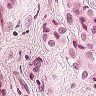
Metastatic tissue present: yes